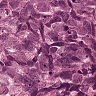
Metastatic tissue present: yes